高一 · 代数
若函数 $f(x)=\left|2^{x}-2\right|-b$ 有两个零点, 则实数 $b$ 的取值范围是
【答案】 $0<b<2$
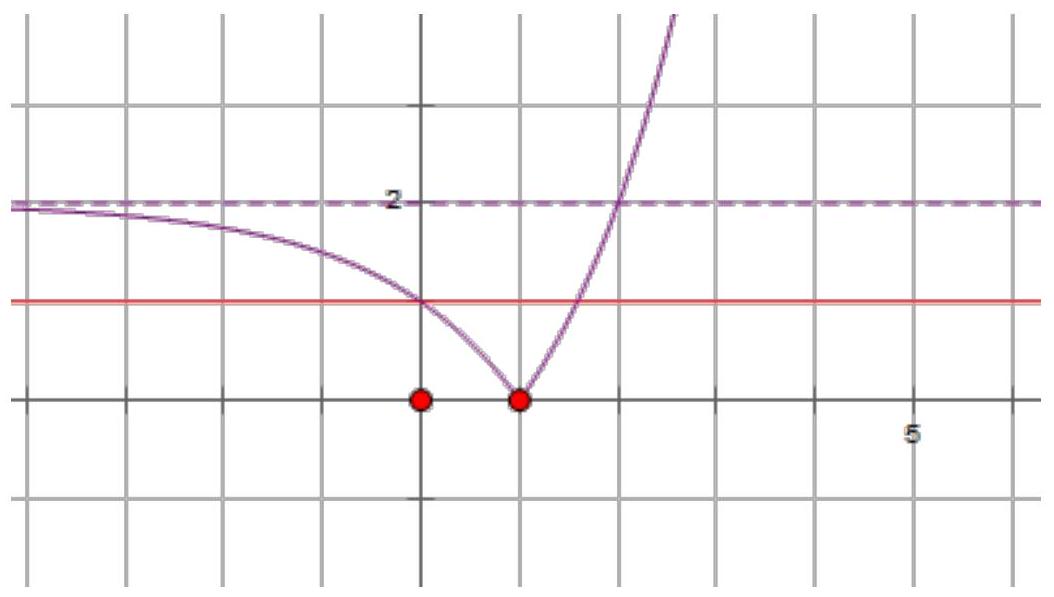
答案: $b \in(0,2)$
解析: 画出 $y=\left|2^{x}-2\right|$ 的图像, 和 $y=b$ 如图, 要有两个交点, 那么 $b \in(0,2)$